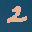
Label: 2